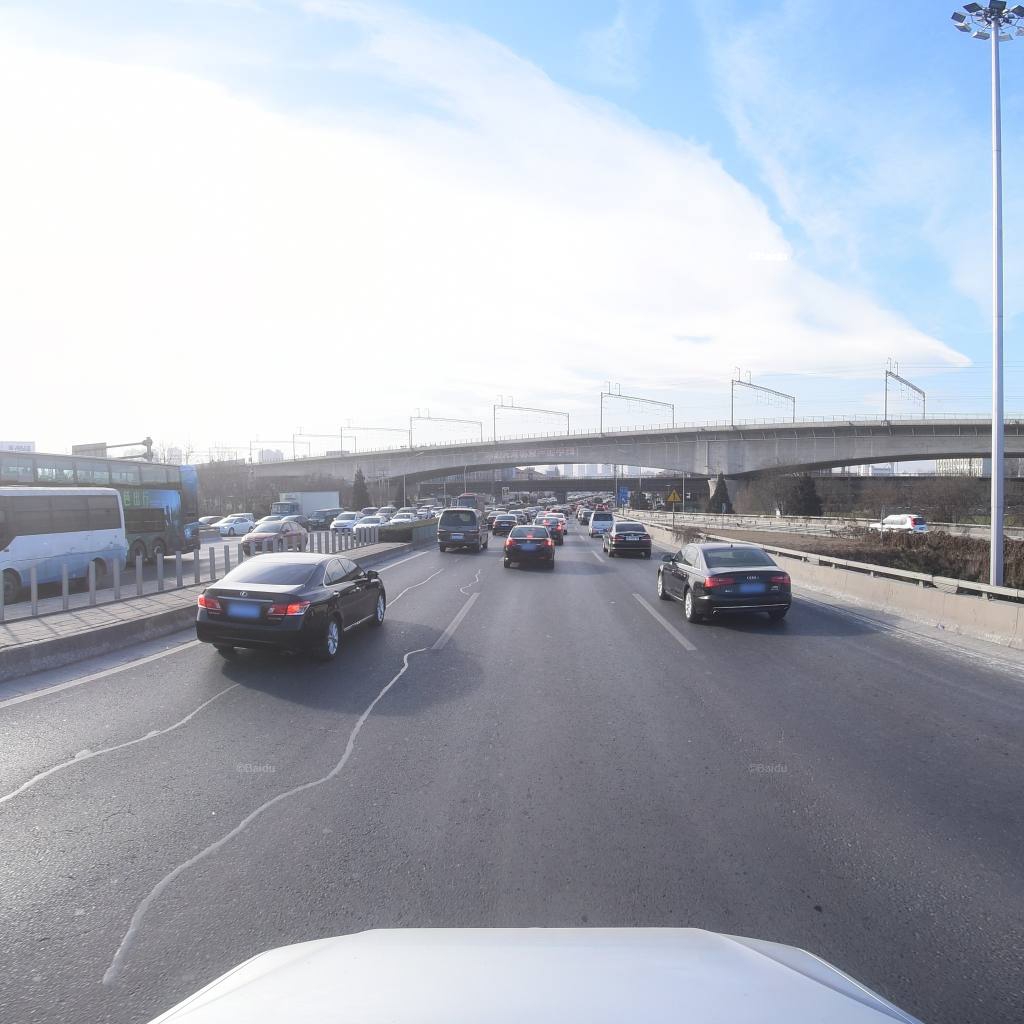
Region: Fengtai
Road damage annotations: longitudinal patch, longitudinal patch, longitudinal patch, longitudinal patch